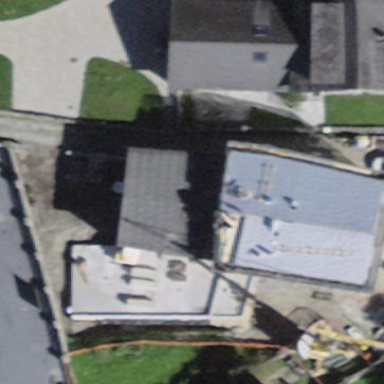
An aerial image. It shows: Gabled building with roof oriented along its structure.